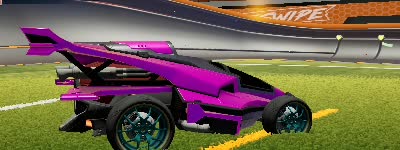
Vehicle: aftershock